На поверхности плоского зеркала лежит тонкая симметричная двояковыпуклая линза с фокусным расстоянием $F_{0}=8~см$ (см. рисунок).
Где будет находиться изображение точечного источника, помещенного на расстоянии $l_{1}=F_{0}$ от линзы? На поверхность зеркала наливают воду так, что уровень воды совпадает с плоскостью симметрии линзы. Если теперь точечный источник поместить на расстоянии $l_{2}=12~см$ от линзы, то его изображение совпадет с самим источником.
На каком расстоянии от линзы нужно расположить точечный источник, чтобы его изображение совпало с ним самим, если вода полностью скрыла линзу? Оптические силы тонких линз, расположенных вплотную друг к другу, складываются.
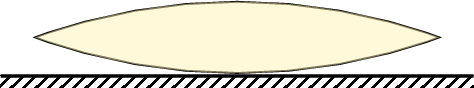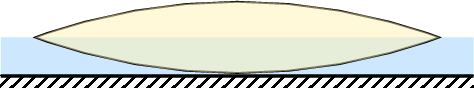
Где будет находиться изображение точечного источника, помещенного на расстоянии $l_{1}=F_{0}$ от линзы?
Решение: В первом случае луч света проходит через линзу два раза. Следовательно, система эквивалентна одной линзе с оптической силой $D_{1}=2 D_{0}$. Источник находился на расстоянии $F_{0}=2 F_{1}$, т.е. на двойном фокусном расстоянии. Поэтому изображение совпадает с самим источником: $l_{1}=F_{0}=8~см$.
Ответ: При $l_{1}=F_{0}=8~см$ изображение совпадает с самим источником.

На каком расстоянии от линзы нужно расположить точечный источник, чтобы его изображение совпало с ним самим, если вода полностью скрыла линзу?
Решение: Когда линза погружена в воду наполовину, то оптическая сила системы $D_{2}=2 D_{0}+2 D$, где $D$ — оптическая сила водяного слоя под линзой, то есть $\frac{1}{F_{2}}=\frac{2}{F_{0}}+2 D$. Из условия задачи $l_{2}=2 F_{2}$. Следовательно, $$ \frac{2}{l_{2}}=\frac{2}{F_{0}}+2 D \Rightarrow D=\frac{F_{0}-l_{2}}{l_{2} F_{0}}<0. $$ Аналогично, в третьем случае $D_{3}=2 D_{0}+4 D$; $l_{3}=2 F_{3}$. Следовательно, $$ \frac{2}{l_{3}}=\frac{2}{F_{0}}+4 \frac{F_{0}-l_{2}}{l_{2} F_{0}}. $$ Отсюда находим $$ l_{3}=\frac{l_{2} F_{0}}{2 F_{0}-l_{2}}=24~см. $$
Ответ: $$ l_{3}=\frac{l_{2} F_{0}}{2 F_{0}-l_{2}}=24~см. $$
Темы:
T, Оптика, Геометрическая оптика, Тонкая линза, Всероссийские, Линзы